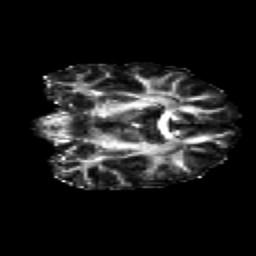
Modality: FA
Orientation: coronal
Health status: healthy
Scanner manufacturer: siemens
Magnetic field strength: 3 T
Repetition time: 12 s
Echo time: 0.092 s